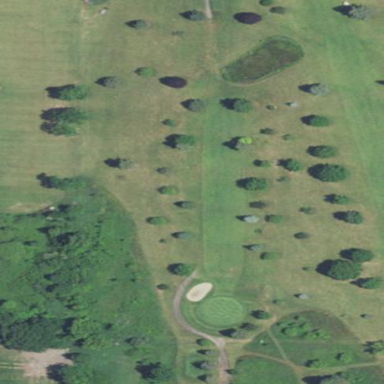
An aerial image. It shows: Rough area in golf course.